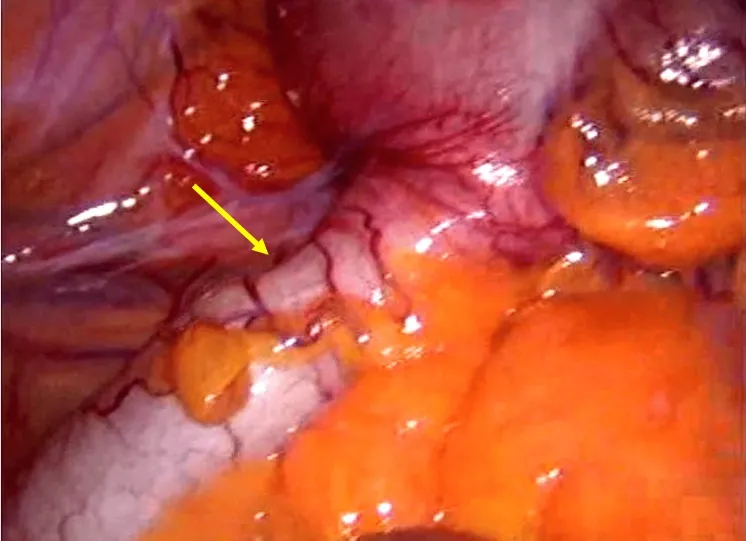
Intraoperative findings. The yellow arrow points to an appendicular mucinous neoplasm with a firm consistency, not adhered to deep planes, and without invasion of other structures.
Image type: medical_photograph (other_medical_photograph)